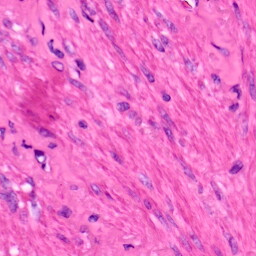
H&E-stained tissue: Lung